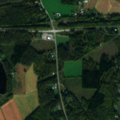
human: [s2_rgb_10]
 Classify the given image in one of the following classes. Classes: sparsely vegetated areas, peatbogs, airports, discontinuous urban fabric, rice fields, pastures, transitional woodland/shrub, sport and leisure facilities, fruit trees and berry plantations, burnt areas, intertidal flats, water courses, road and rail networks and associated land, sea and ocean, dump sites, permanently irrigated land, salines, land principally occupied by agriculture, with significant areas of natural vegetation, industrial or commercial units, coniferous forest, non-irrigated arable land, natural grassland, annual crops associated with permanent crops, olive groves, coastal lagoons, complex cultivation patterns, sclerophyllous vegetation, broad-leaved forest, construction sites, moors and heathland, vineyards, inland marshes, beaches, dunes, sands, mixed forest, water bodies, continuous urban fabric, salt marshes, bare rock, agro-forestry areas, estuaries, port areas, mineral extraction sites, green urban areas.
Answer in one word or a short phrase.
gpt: discontinuous urban fabric, non-irrigated arable land, broad-leaved forest, coniferous forest, mixed forest, water bodies